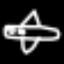
Label: airplane